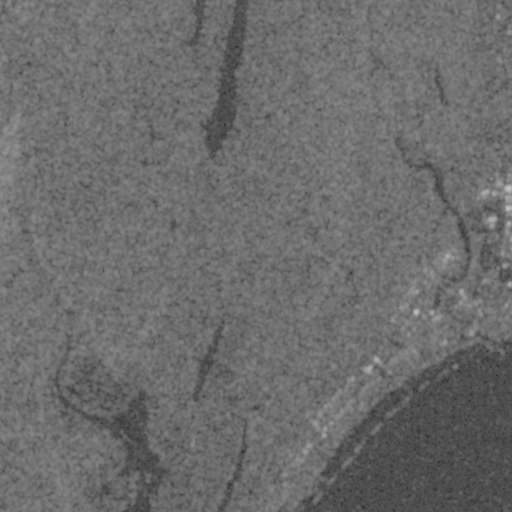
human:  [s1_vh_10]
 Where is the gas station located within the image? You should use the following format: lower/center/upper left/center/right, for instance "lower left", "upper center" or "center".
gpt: The gas station is located in the center right of the image.
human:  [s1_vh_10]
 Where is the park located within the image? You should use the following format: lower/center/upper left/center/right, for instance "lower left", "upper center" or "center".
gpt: The park is located in the center right of the image.
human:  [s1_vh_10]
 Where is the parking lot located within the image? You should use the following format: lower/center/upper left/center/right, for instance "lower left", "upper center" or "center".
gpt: The parking lot is located in the center left of the image.
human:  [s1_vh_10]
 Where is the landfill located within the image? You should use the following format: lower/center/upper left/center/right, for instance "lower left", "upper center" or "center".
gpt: There is no landfill in the image.

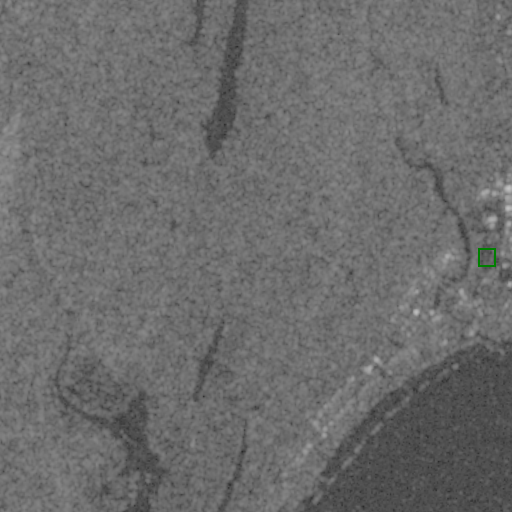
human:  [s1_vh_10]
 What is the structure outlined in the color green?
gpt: The structure outlined in green is a park.
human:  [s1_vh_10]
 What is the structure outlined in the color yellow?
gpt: There is no yellow outline.